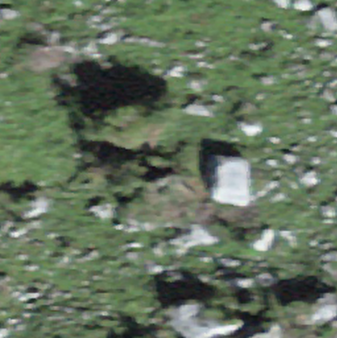
Label: bouldering_area